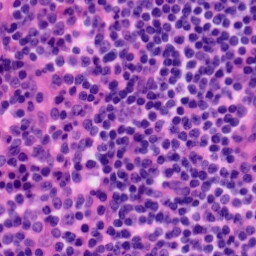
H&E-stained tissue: Tonsil